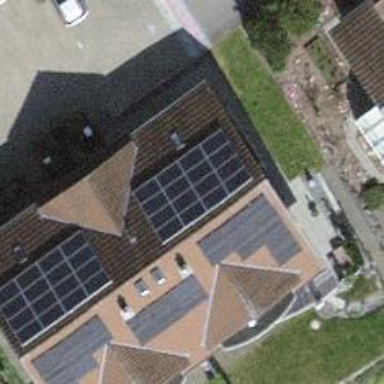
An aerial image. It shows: Solar power generator utilizing photovoltaic technology with solar photovoltaic panels.